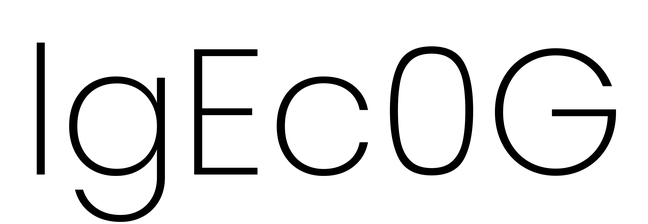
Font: Poppins-ExtraLight